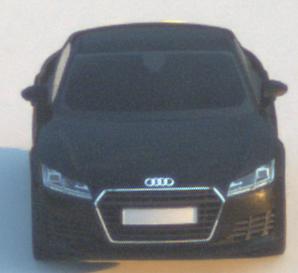
Make: Audi
Model: TT Coupé 1.8 TFSI
Detailed model: TT (8S) Coupé
Model produced from: 2015/08
Model produced until: 2018/06
Doors: 3
Color: black
Road condition: dry road
Daytime: sunrise or sunset
Contrast: medium contrast